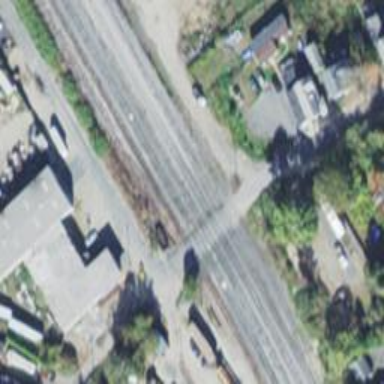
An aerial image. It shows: Level crossing along the railway.